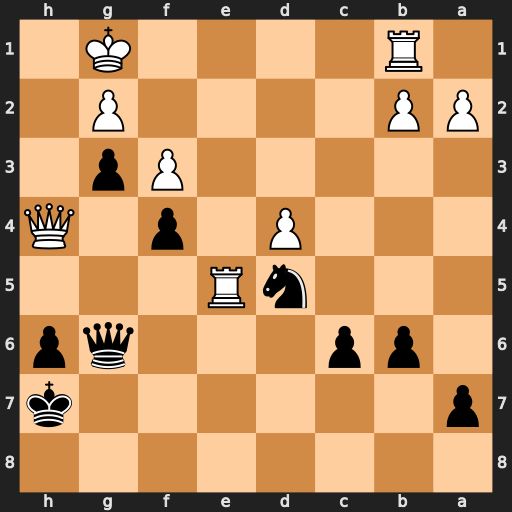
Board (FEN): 8/p6k/1pp3qp/3nR3/3P1p1Q/5Pp1/PP4P1/1R4K1
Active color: b
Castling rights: -
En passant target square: -
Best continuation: Qxb1+ Re1 Qxe1#